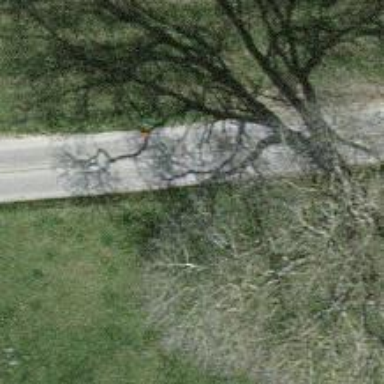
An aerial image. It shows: Pole with roofed pipeline marker.